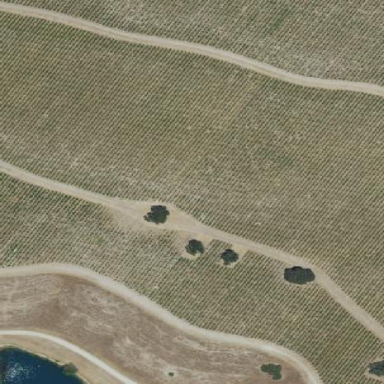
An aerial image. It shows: Vineyard where grapes are grown.